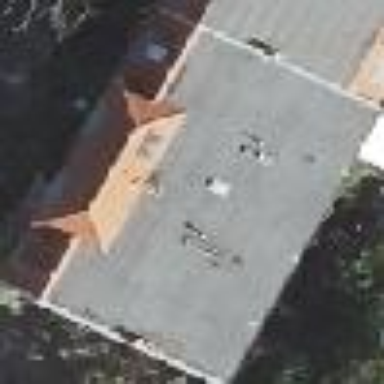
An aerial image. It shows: Apartment building with double saltbox roof shape.